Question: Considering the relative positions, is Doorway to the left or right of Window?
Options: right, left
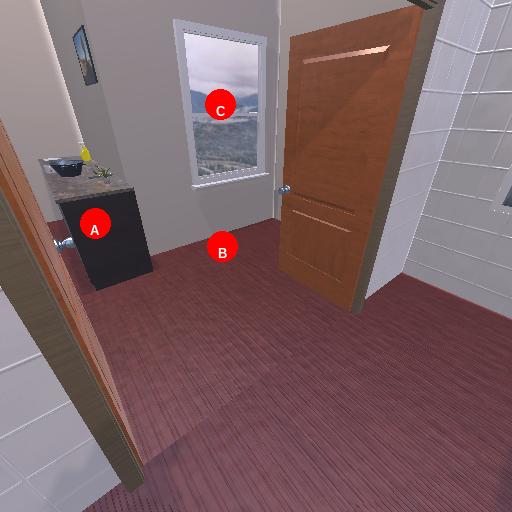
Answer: right